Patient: sex M, age 78
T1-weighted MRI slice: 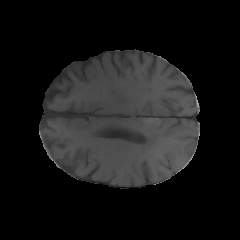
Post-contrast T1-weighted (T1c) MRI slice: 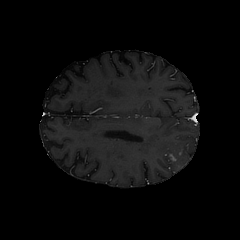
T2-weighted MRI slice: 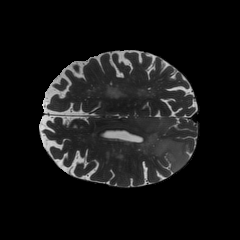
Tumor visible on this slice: yes
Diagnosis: Glioblastoma, IDH-wildtype
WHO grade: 4